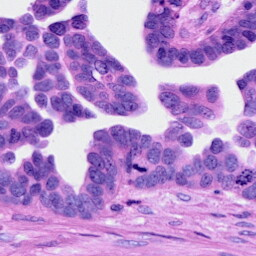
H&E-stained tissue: Ovarian